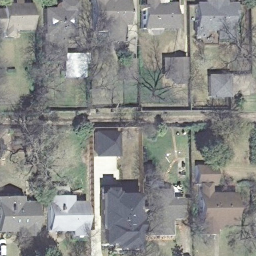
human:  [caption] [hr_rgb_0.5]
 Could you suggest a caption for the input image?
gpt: Many houses with plants surrounded in the medium residential area .

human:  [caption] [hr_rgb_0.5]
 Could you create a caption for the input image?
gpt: A medium residential area with a narrow road goes through this area .

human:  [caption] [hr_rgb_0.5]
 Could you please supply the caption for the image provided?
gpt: A medium residential area with houses and trees and lawn .

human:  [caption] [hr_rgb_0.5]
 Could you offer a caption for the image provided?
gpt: It is a medium residential area .

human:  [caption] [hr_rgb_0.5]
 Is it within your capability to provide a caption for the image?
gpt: This is a medium residential area with a narrow road goes through this area .